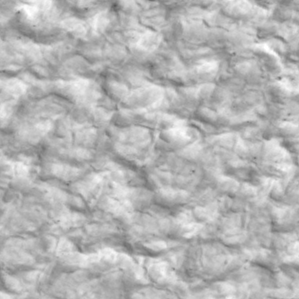
Label: non_frost